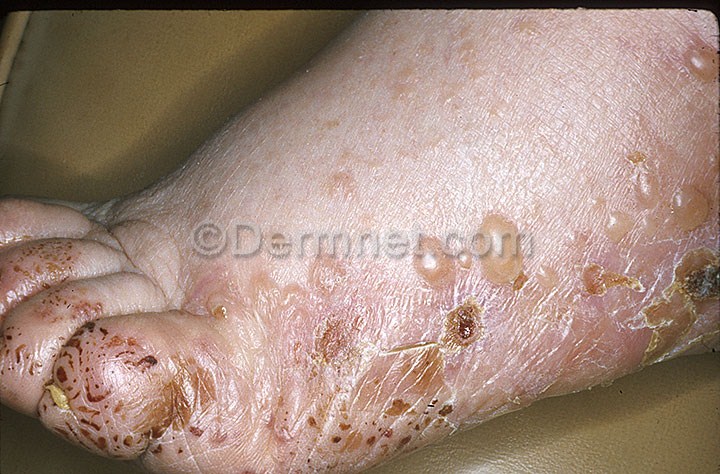
Disease: Bullous Disease Photos